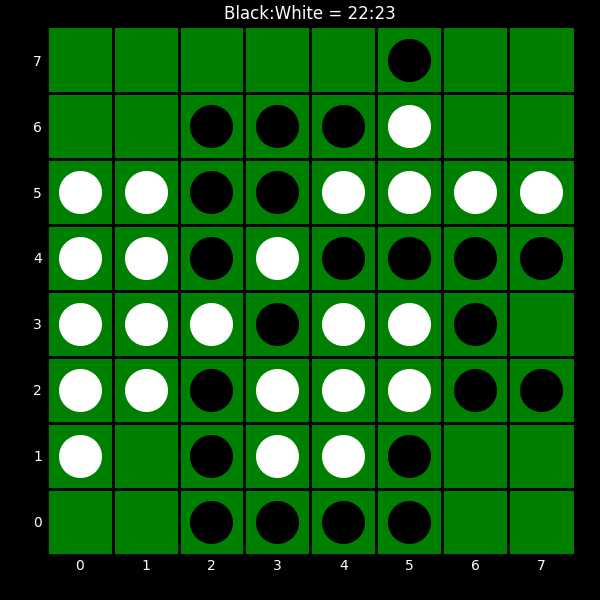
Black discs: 22
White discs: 23